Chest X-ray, PA view. Patient: 38 years old, sex M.
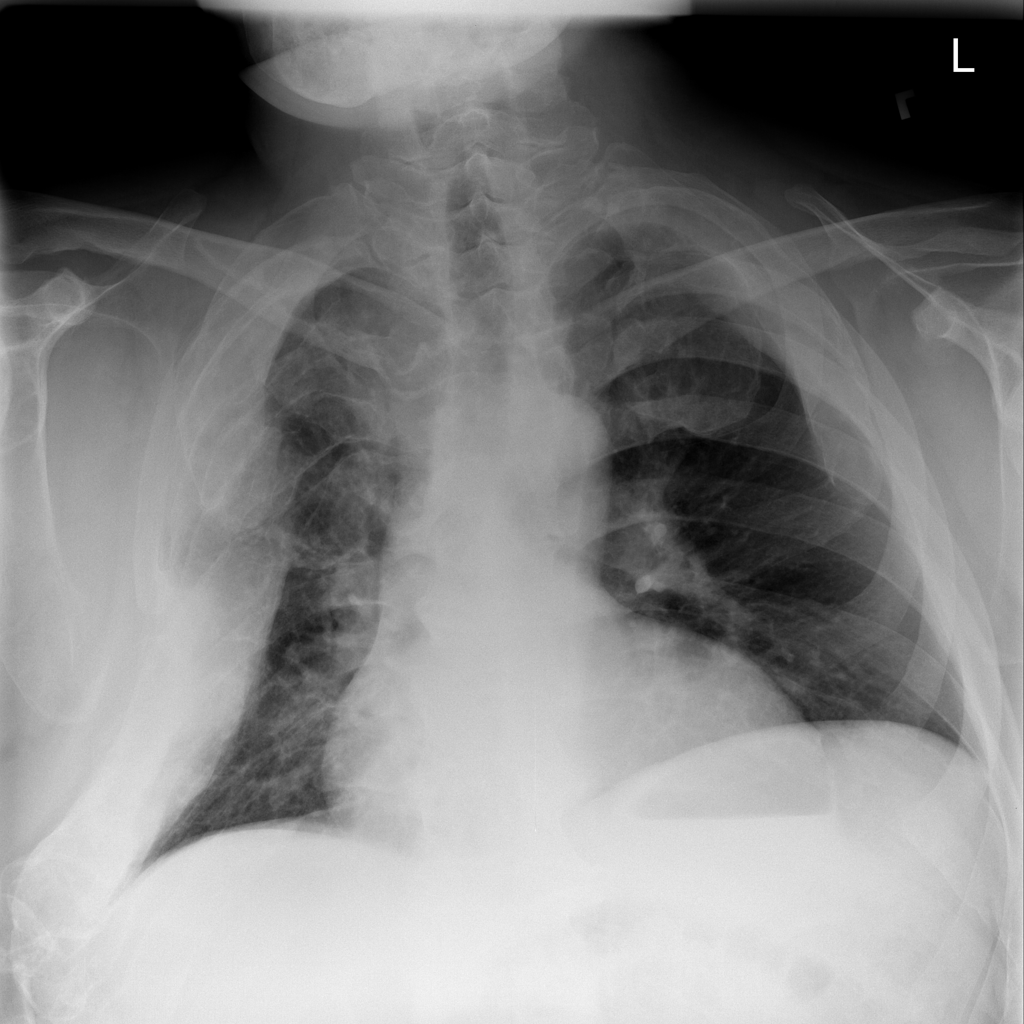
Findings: Pleural_Thickening